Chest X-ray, PA view. Patient: 40 years old, sex F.
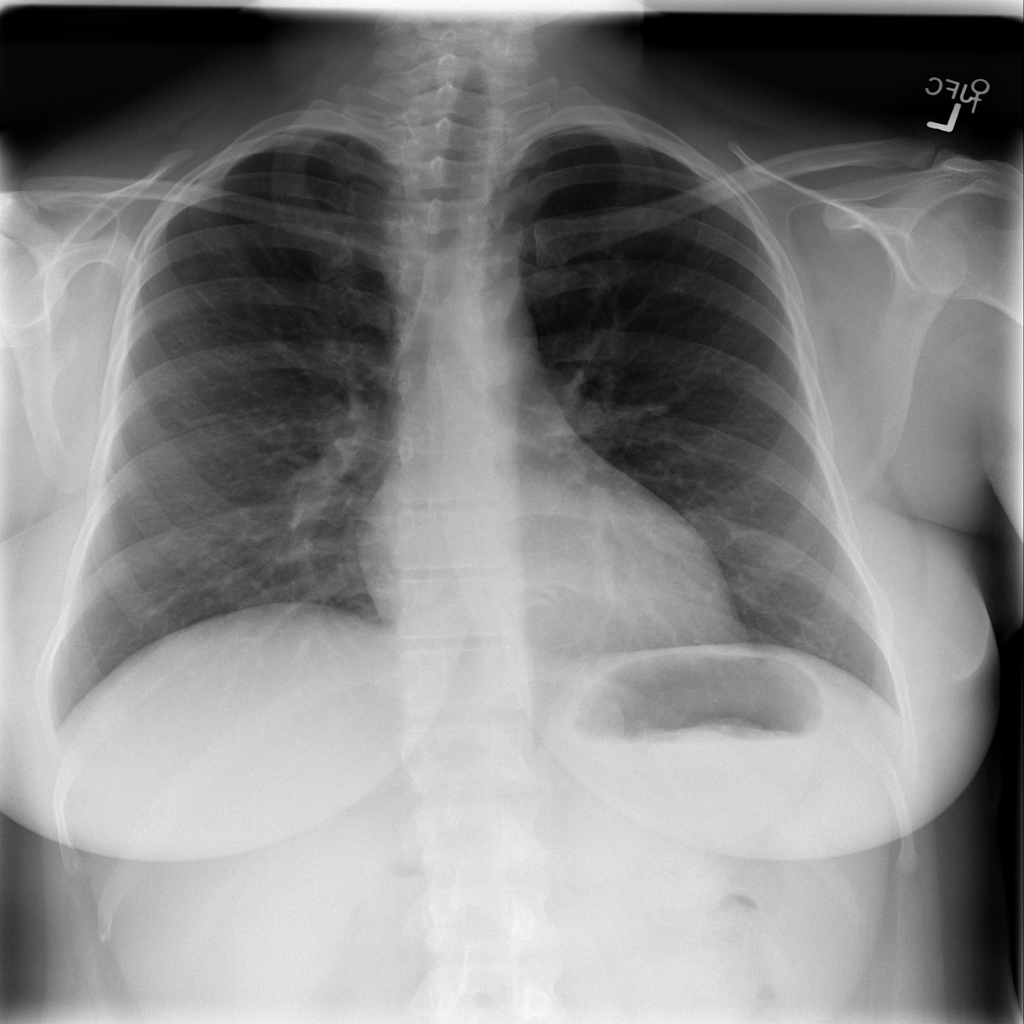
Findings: Infiltration